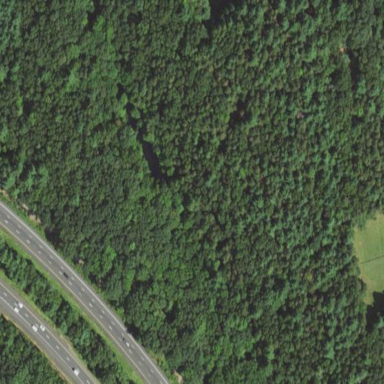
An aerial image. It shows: Nature reserve campsite within woodland area.